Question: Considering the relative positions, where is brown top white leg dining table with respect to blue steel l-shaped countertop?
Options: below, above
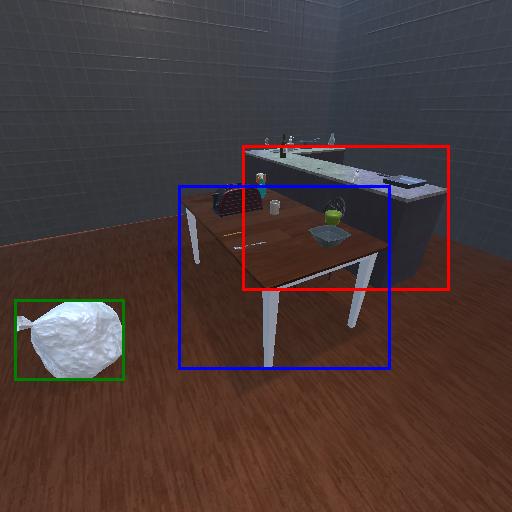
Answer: below